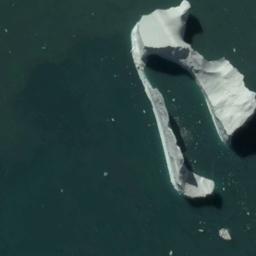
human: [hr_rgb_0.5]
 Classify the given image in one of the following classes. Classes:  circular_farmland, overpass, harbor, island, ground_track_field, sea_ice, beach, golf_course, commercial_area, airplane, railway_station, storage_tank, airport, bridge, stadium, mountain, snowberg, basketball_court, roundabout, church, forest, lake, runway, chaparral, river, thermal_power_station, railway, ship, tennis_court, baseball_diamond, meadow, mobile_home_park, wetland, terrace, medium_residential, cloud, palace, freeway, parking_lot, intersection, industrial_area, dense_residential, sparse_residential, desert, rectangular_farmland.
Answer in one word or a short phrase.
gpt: sea_ice